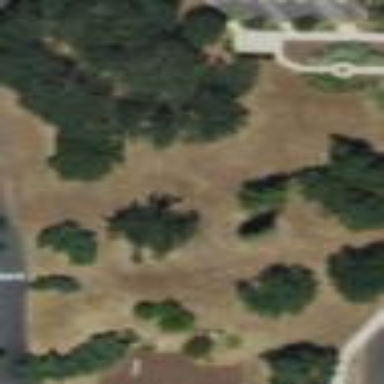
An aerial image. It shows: Well-maintained grassy area in front of the Unitarian Universalist Society.